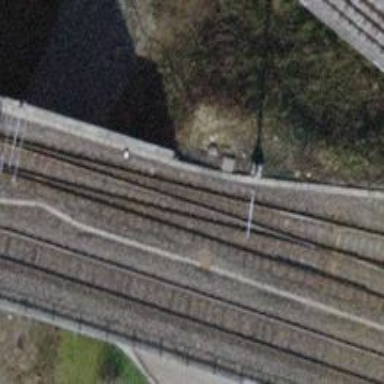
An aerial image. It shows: Railway bridge with one track and electrified contact line. It serves as siding.